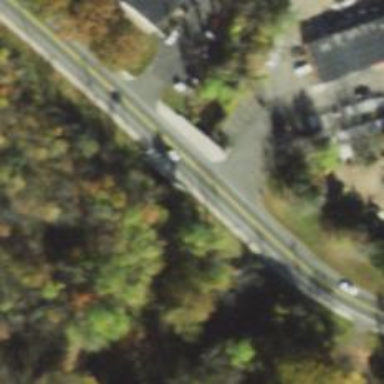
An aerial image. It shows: Culvert tunnel.